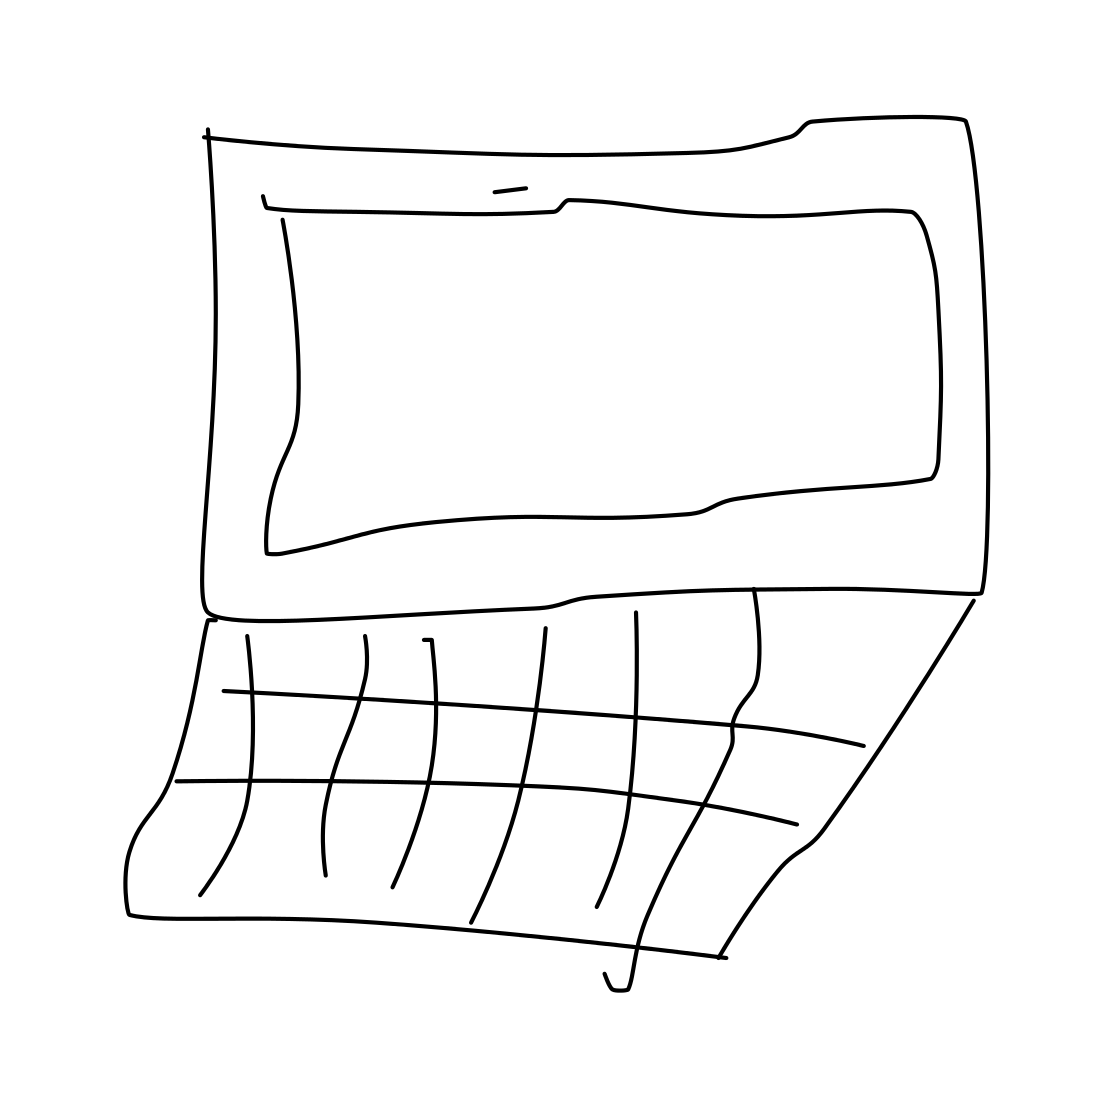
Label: laptop